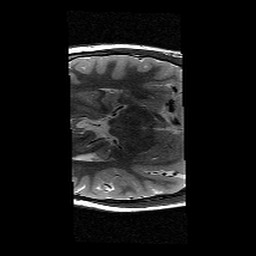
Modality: T2w
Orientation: axial
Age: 10
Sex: female
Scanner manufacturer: siemens
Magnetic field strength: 3 T
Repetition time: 9.23 s
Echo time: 0.067 s